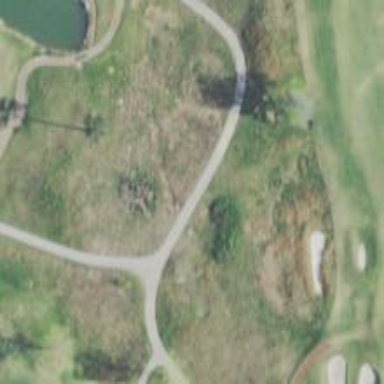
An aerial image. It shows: Service road used as golf cart path.